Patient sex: M
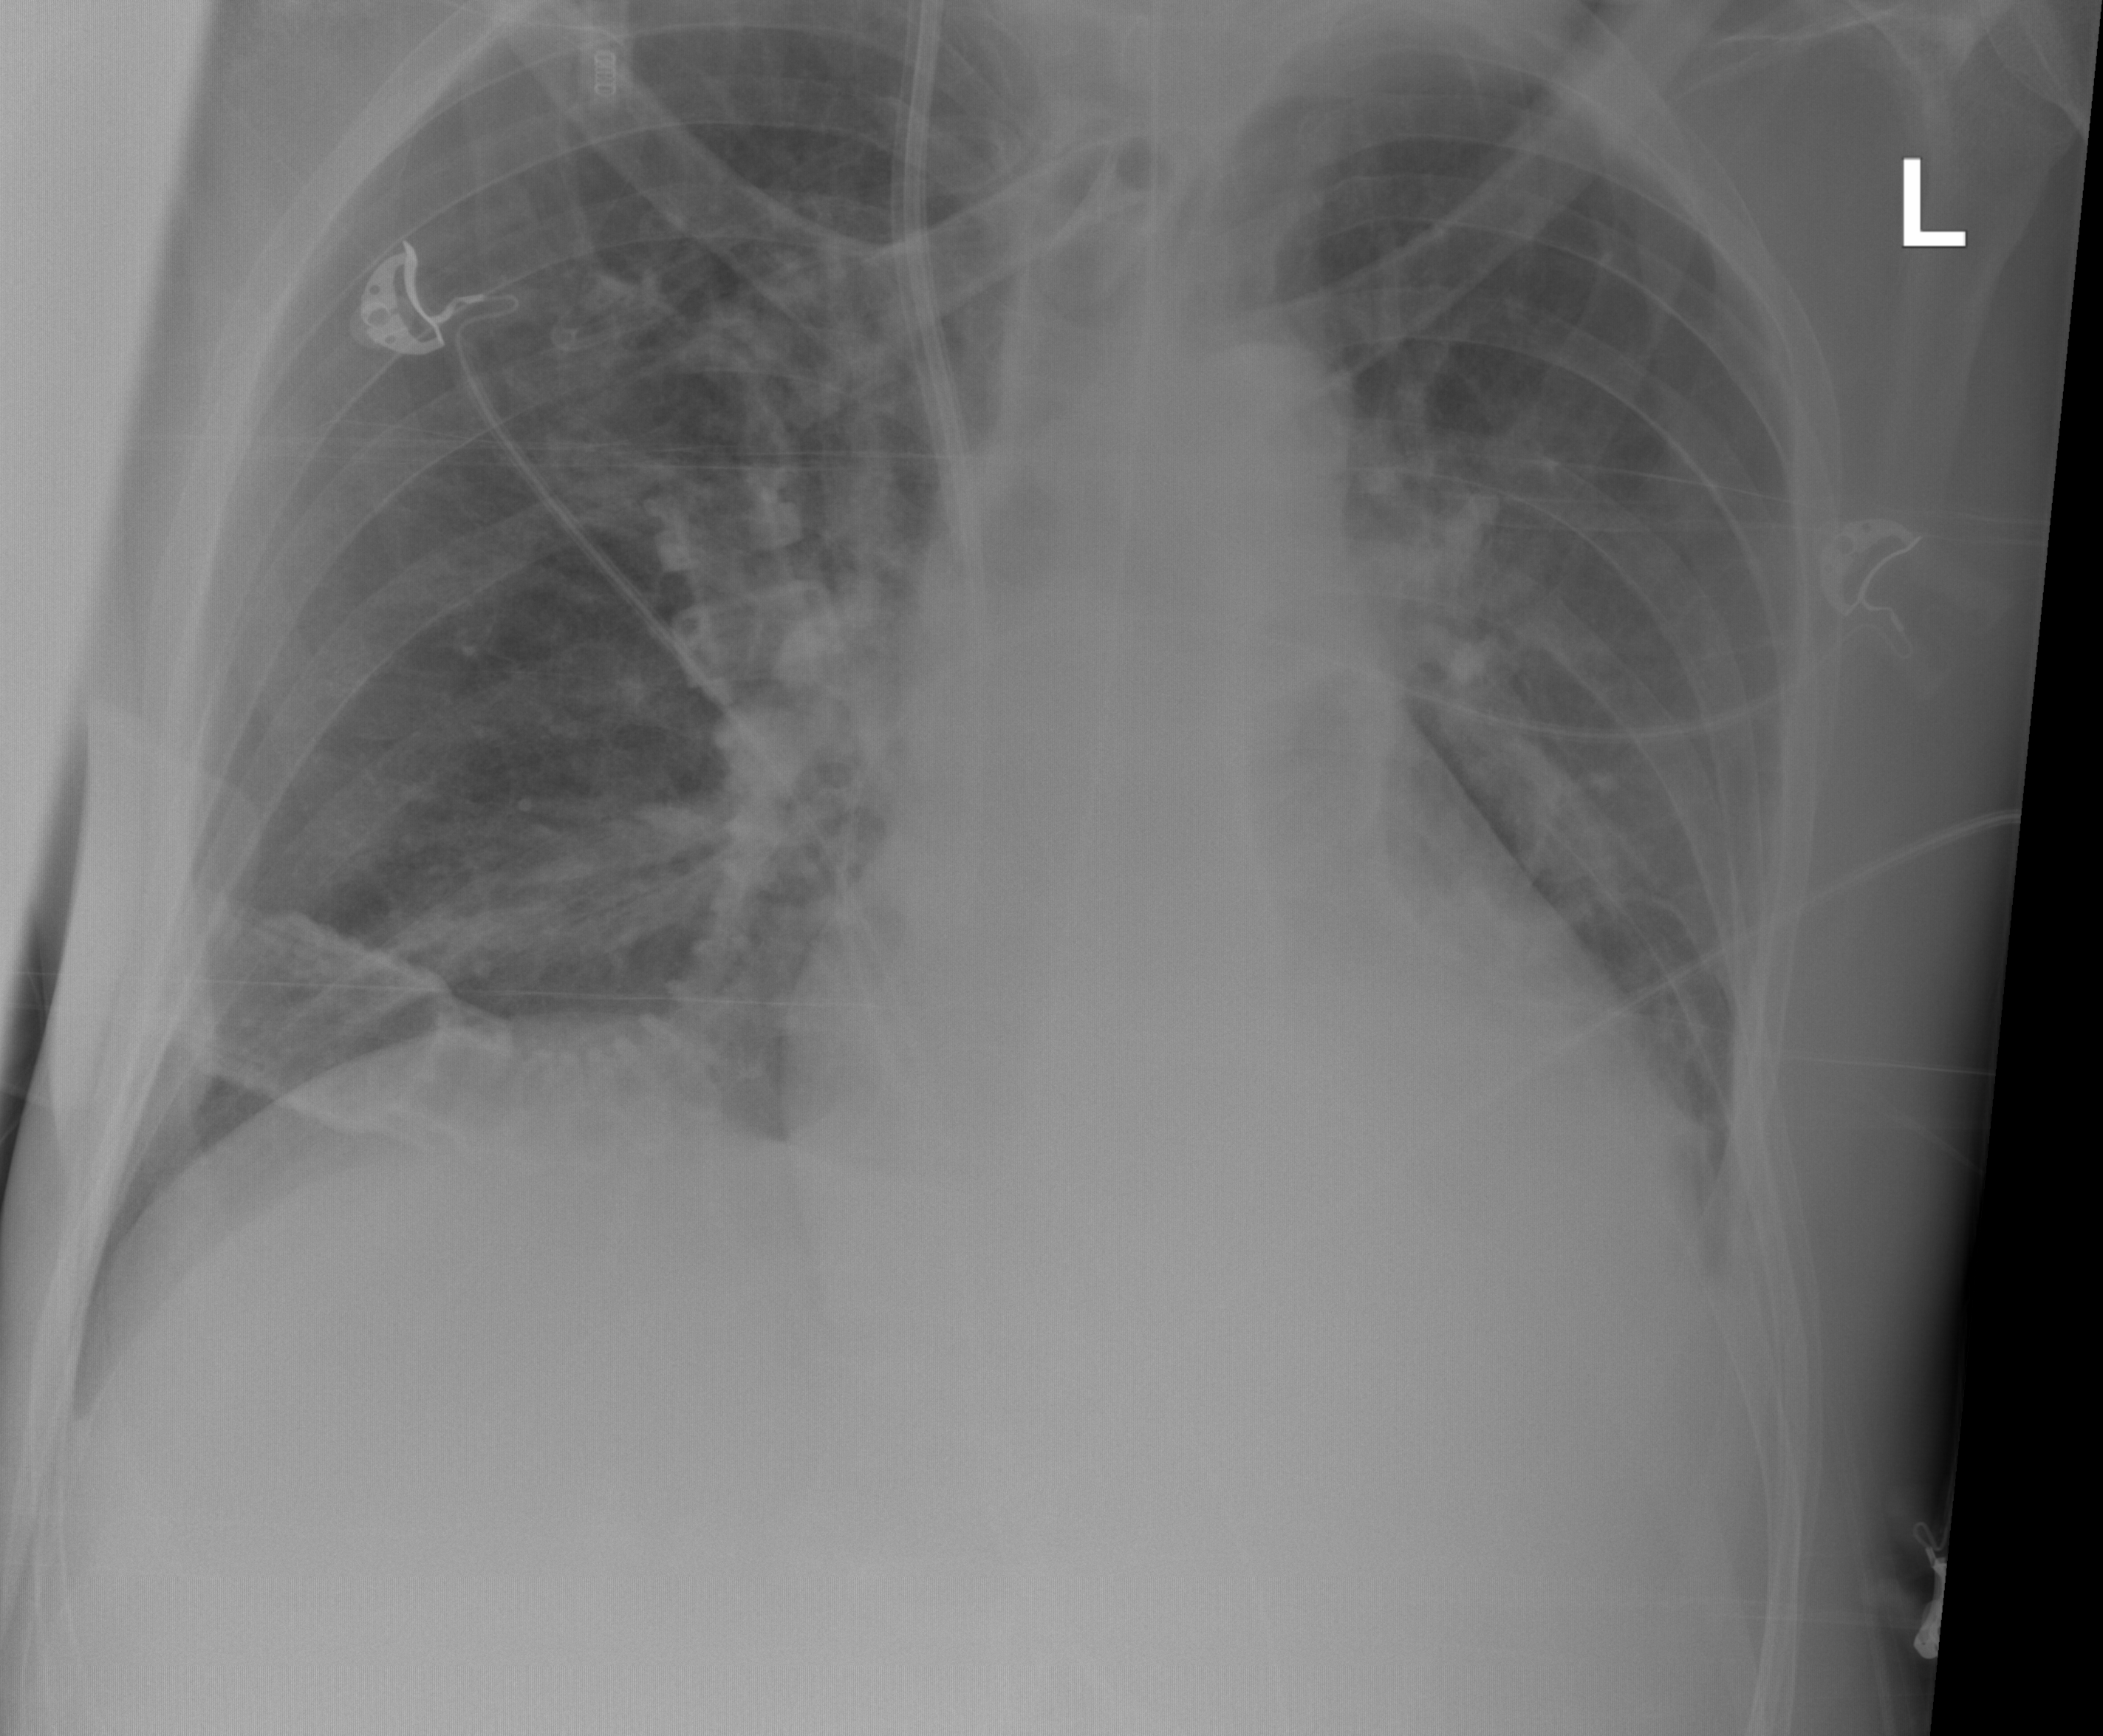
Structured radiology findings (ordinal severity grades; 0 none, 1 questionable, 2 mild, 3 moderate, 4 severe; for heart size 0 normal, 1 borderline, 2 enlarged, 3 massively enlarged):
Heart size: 0
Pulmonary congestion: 0
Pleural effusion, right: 0
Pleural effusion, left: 0
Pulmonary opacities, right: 0
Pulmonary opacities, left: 0
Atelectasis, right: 0
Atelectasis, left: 2